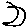
Label: moon